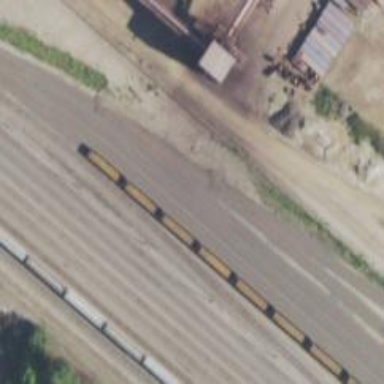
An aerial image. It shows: Unused railway yard.